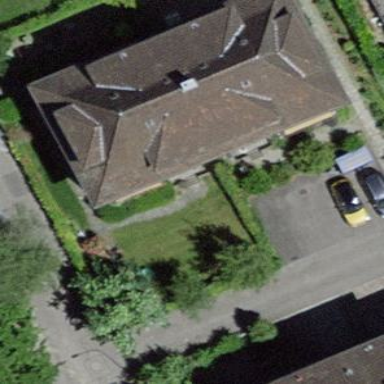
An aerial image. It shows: Building with hipped roof.